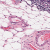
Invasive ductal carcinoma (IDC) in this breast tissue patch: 0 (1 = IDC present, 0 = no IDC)